Question: I want to make responsive canvas with its context.
I have already made the canvas responsive; below you can see my resize function.
'''
$(window).on('resize', function(event) {
event.preventDefault();
d.myScreenSize = {
x: $('.mainCanvasWrapper').width(),
y: $.ratio($('.mainCanvasWrapper').width())
};
console.log('d.myScreenSize ', d.myScreenSize);
var url = canvas.toDataURL();
var image = new Image();
ctx.canvas.width = d.myScreenSize.x;
ctx.canvas.height = d.myScreenSize.y;
image.onload = function() {
ctx.drawImage(image, 0, 0, $('#paper').width(), $('#paper').height());
//the drawing is being blurry (blurred). Please, have a look at the screenshot i have posted.
}
image.src = url;
if (d.drawer == 'true') {
socket.emit('windowResize', d.myScreenSize);
};
});
'''

I have tried many solutions and also I don't want to use any library
can anyone suggest me better solution ?
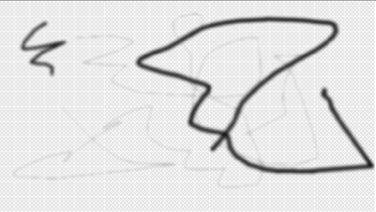
Answer: You are scaling bitmap data which means you will have loss in quality when resizing it. If you went from a small size to a large size then the image will be blurry due to the interpolation that takes place.
What you would want to do is to store your drawings as vectors:
- - -
My suggestion when it comes to rescaling the points is to keep and use the original points as a basis every time as this will give you a more accurate scaling.
There are plenty of examples here on SO on how to store drawn points as well as redraw them. One that could be used for basis is for example: <URL>.